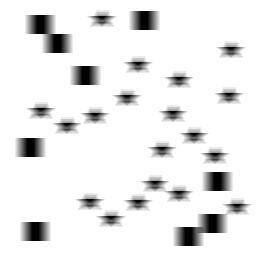
Squares: 9
Triangles: 0
Stars: 19
Total shapes: 28